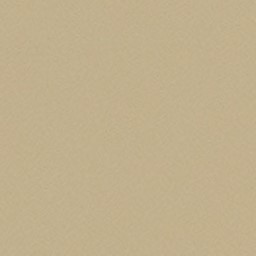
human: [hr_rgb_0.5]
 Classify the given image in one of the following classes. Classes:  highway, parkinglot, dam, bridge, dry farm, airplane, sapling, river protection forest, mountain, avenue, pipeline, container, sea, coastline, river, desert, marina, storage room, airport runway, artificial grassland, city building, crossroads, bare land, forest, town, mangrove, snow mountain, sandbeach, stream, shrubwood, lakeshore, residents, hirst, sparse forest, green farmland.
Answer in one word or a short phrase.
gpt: desert